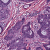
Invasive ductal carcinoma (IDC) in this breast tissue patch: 1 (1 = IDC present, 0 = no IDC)